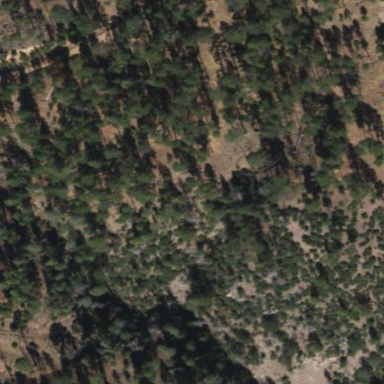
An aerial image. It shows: Woodland with evergreen needle-leaved trees.